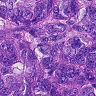
Metastatic tissue present: yes